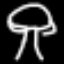
Label: mushroom